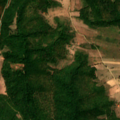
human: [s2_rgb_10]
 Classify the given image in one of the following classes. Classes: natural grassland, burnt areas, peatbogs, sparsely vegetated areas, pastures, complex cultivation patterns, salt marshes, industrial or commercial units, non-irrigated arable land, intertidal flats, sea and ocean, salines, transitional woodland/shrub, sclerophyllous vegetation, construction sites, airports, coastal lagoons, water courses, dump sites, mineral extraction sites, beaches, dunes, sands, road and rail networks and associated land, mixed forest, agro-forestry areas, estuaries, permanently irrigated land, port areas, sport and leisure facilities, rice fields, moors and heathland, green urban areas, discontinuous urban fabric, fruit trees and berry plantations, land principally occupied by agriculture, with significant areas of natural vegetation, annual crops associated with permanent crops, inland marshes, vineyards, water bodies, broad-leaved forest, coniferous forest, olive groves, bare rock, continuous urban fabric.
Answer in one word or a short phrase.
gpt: complex cultivation patterns, broad-leaved forest, transitional woodland/shrub